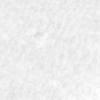
Label: no_change